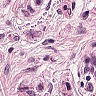
Metastatic tissue present: yes